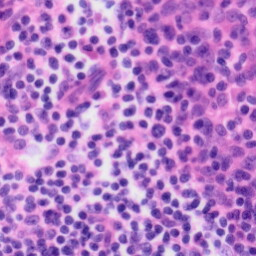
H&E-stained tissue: Tonsil